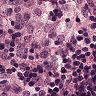
Metastatic tissue present: no